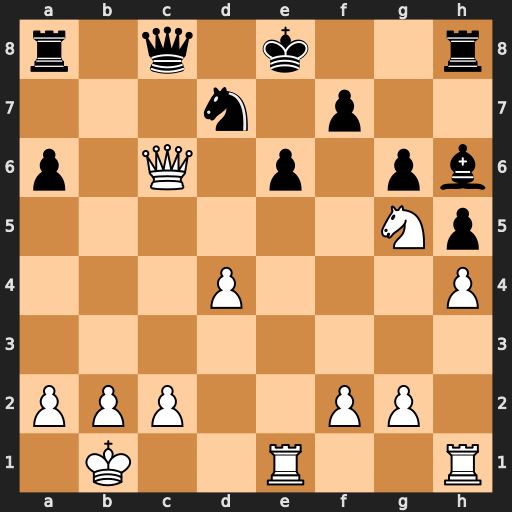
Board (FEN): r1q1k2r/3n1p2/p1Q1p1pb/6Np/3P3P/8/PPP2PP1/1K2R2R
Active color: w
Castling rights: kq
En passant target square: -
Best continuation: Rxe6+ fxe6 Qxe6+ Kd8 Nf7+